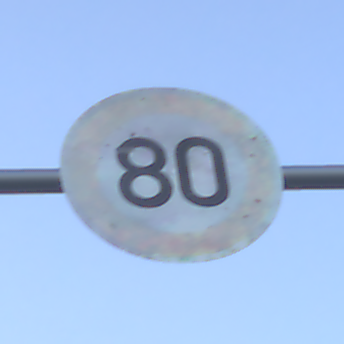
Verkehrszeichen: Geschwindigkeit80
Umgebung: Outdoor, RoadRail
Tageszeit: SunriseSunset
Wetter: PartlyCloudy
Licht: Natural
Jahreszeit: NotSpecified
Kontrast: LowContrast